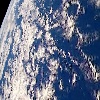
Label: cloud